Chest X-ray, PA view. Patient: 52 years old, sex M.
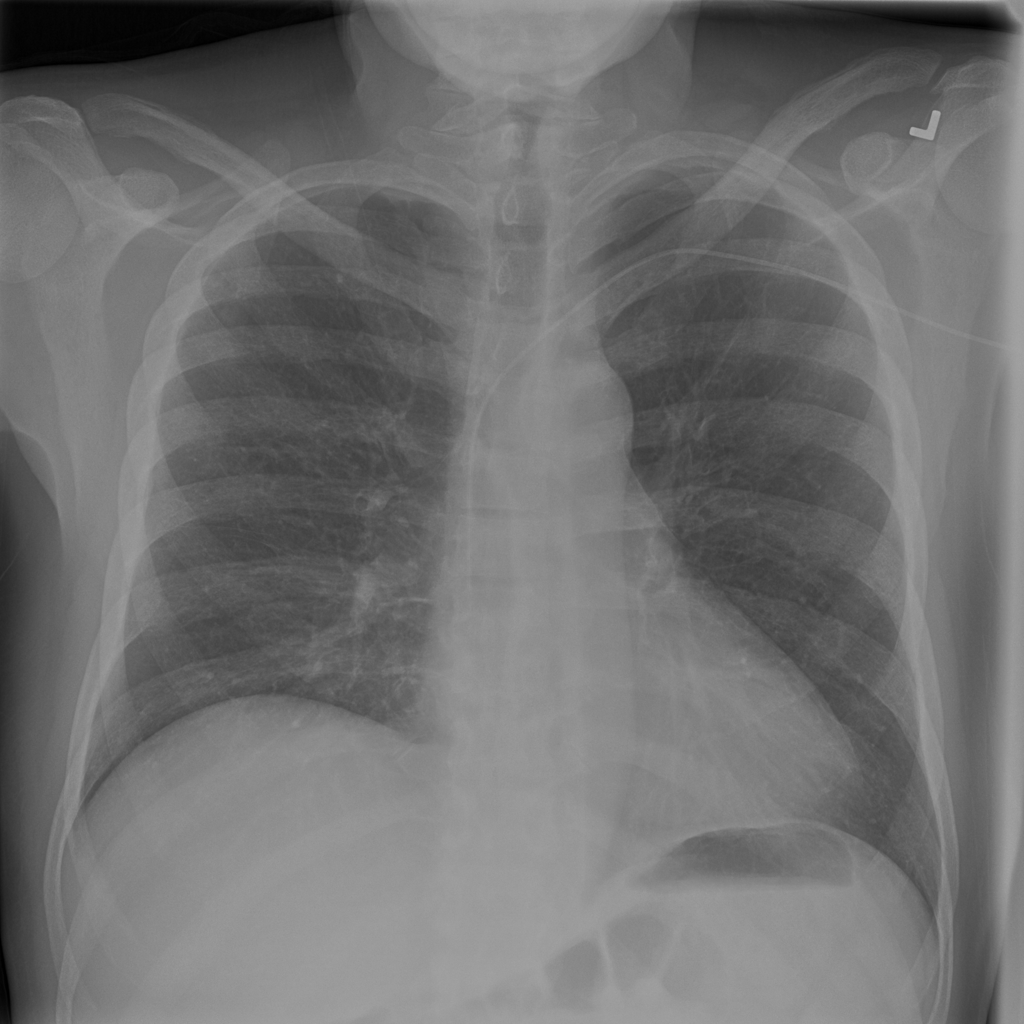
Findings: No Finding